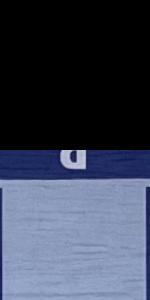
Label: Empty